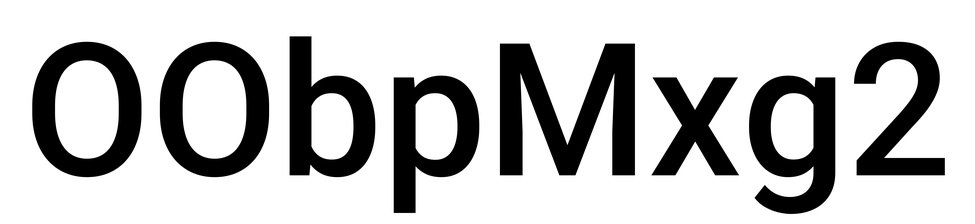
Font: Roboto_Medium